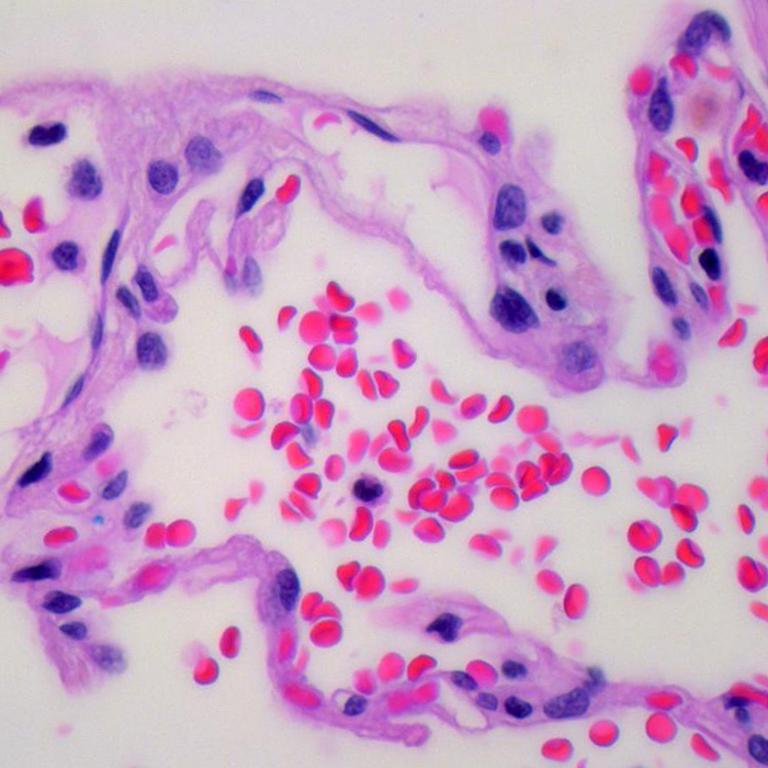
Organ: lung
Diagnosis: benign